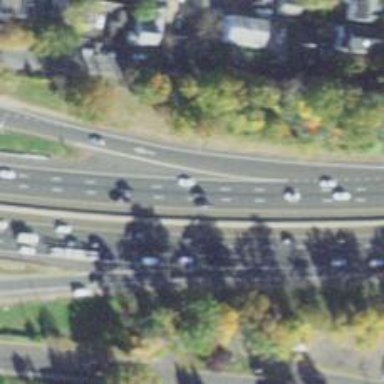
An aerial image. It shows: Asphalt motorway.